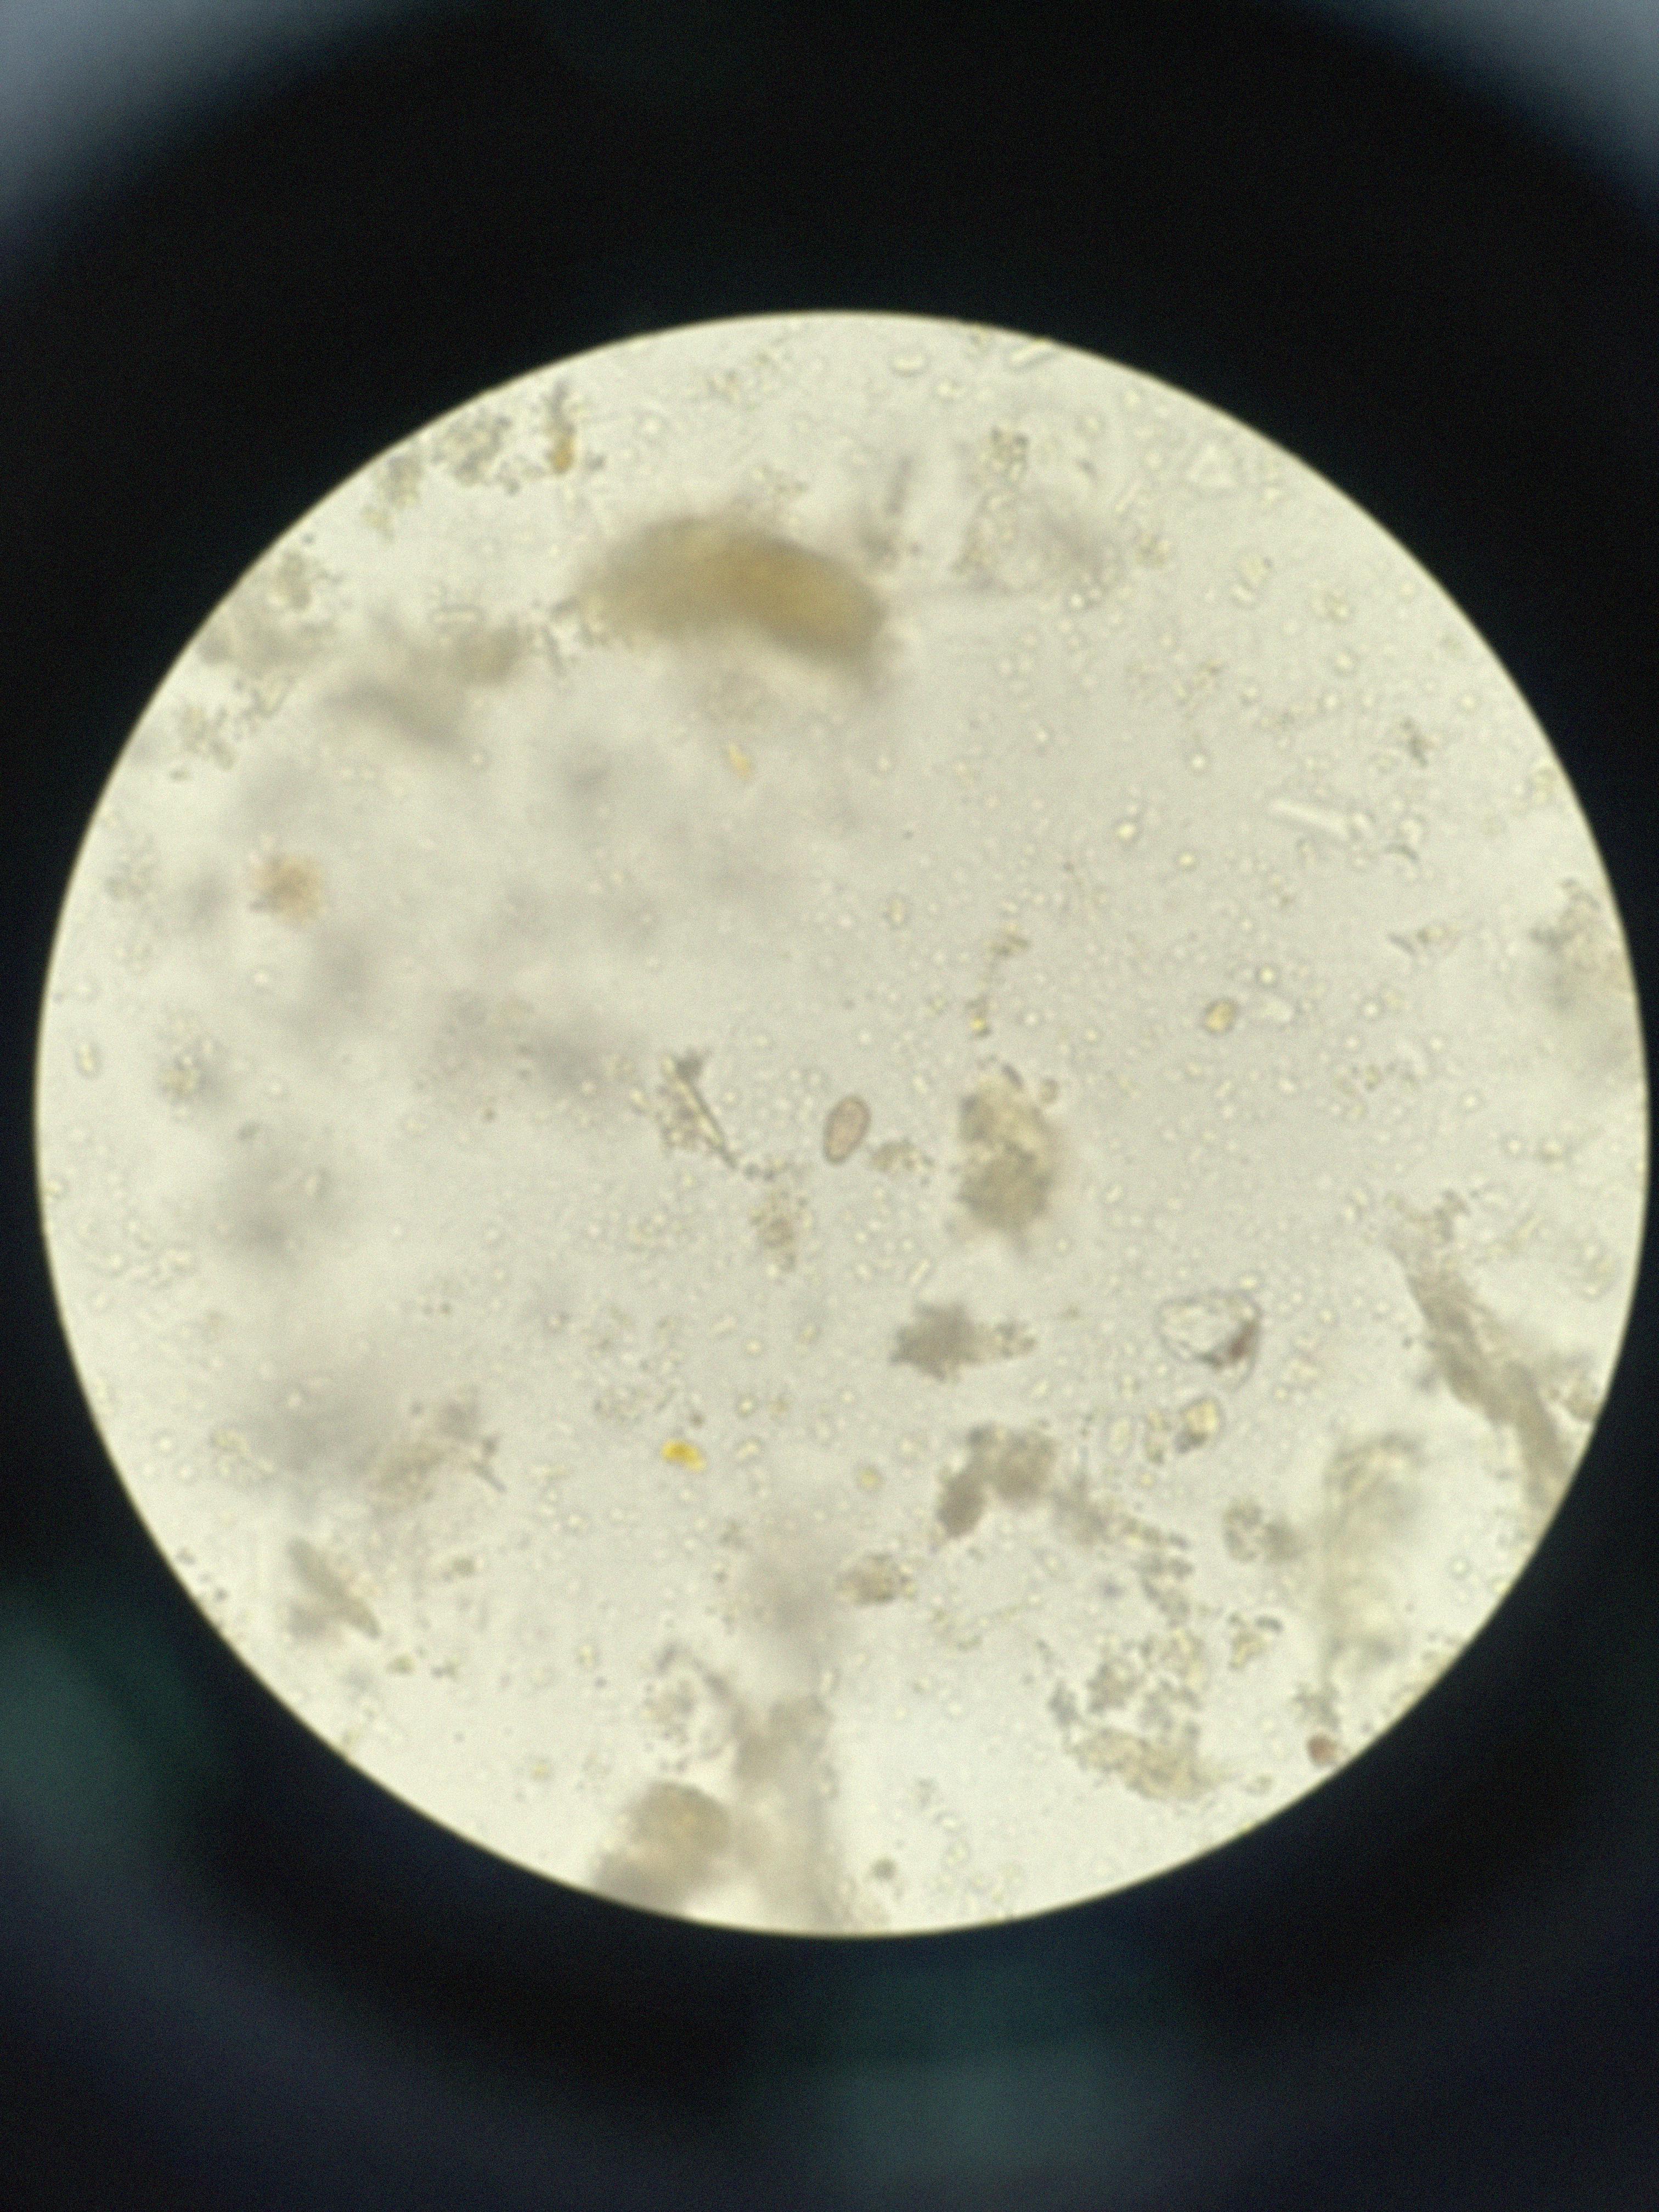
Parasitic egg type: Opisthorchis viverrine